Aerial crown-view tile of a tropical tree (Barro Colorado Island, Panama), acquired 20250217:
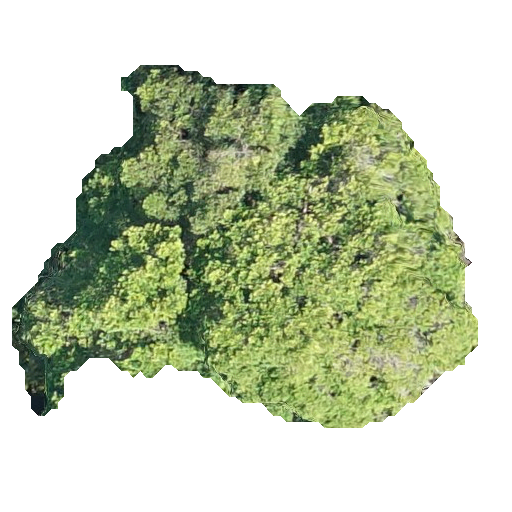
Species: Terminalia amazonia
GBIF accepted scientific name: Terminalia amazonica
Crown area: 170.197 m²